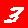
Digit: 3